Current action and preconditions to check: trajectory_clear

Your task: For each precondition in the list above, predict whether it will hold at this action.

Consider the current scene as observed from the mobile robot's camera, and analyze the predicted future states of all dynamic agents (e.g., people, animals, vehicles, or any moving entities) within the NEXT SECOND.

IMPORTANT: Only answer "very likely" if you are absolutely certain—based on strong, clear evidence—that a dynamic agent will violate the precondition in the predicted future state. Do NOT answer "very likely" for unlikely, ambiguous, or low-probability risks.

Ask yourself for each precondition: Is there a high probability, with clear and convincing evidence, that the predicted future states of any dynamic agent will interfere with the predicted future state of the currently executing action within the NEXT SECOND, causing that precondition to fail?

Assess the risk level based on these predictions. Use "likely" or "very likely" if motions create a clear risk of interference.

Use "neutral" or "improbable" if agents are nearby but their predicted paths are clearly diverging or non-conflicting.

Failure Risk Categories: "very improbable", "improbable", "neutral", "likely", "very likely"

Answer Format: Output ONLY the probability_of_failure value from these categories: "very improbable", "improbable", "neutral", "likely", "very likely"

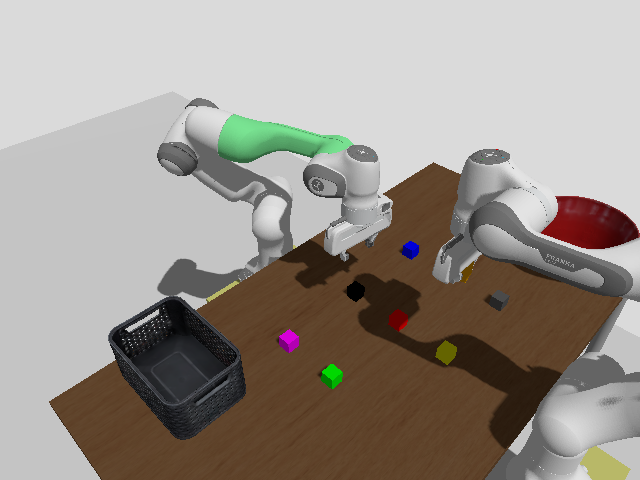

Answer: very improbable